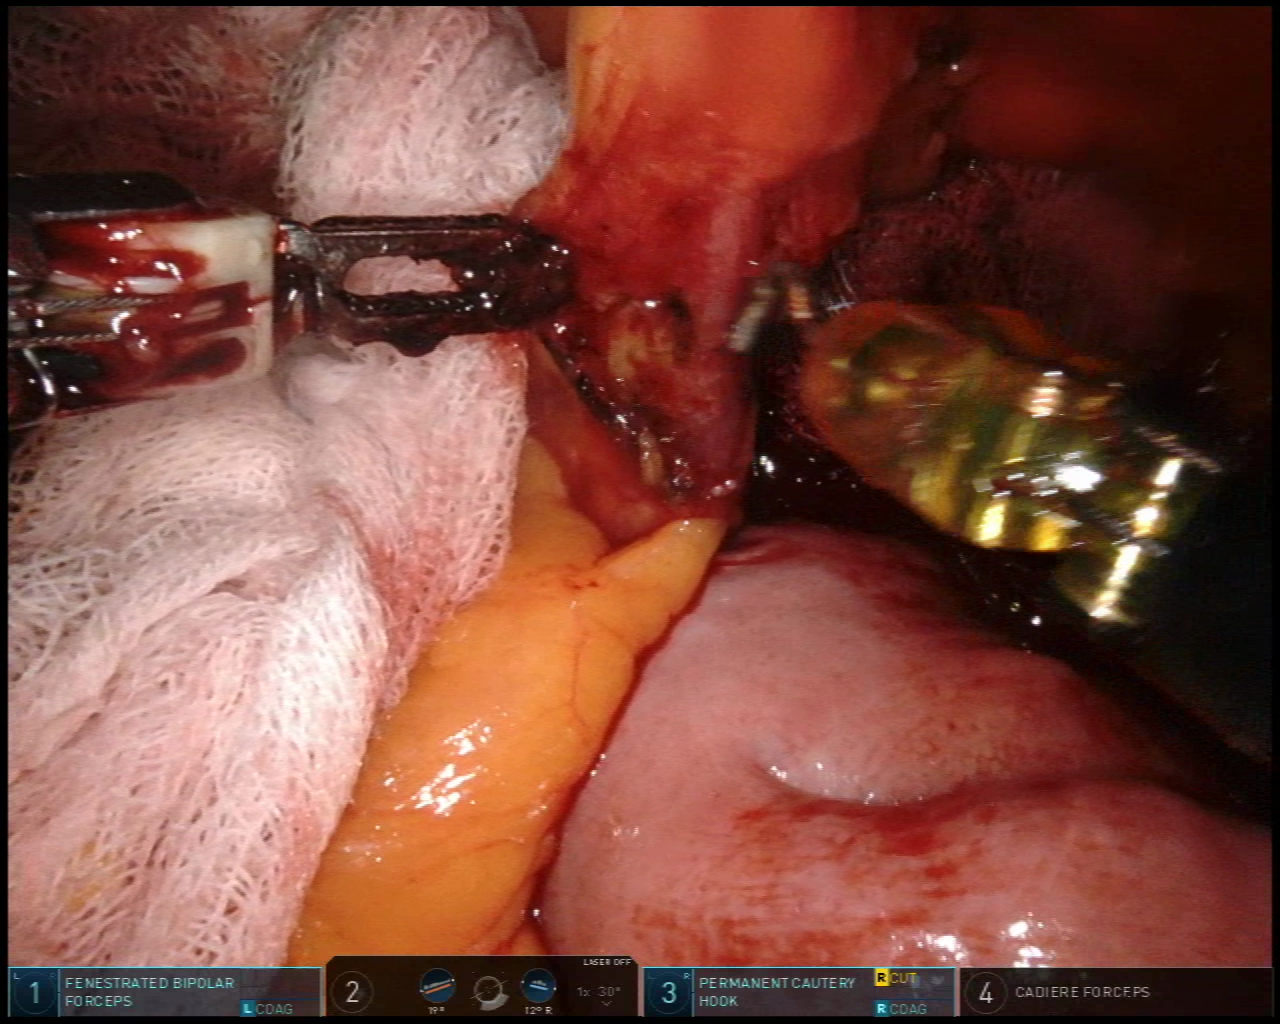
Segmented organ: intestinal_veins
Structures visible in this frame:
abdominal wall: no
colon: yes
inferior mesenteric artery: no
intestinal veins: yes
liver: no
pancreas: no
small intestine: no
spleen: no
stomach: no
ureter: no
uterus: no
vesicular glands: no